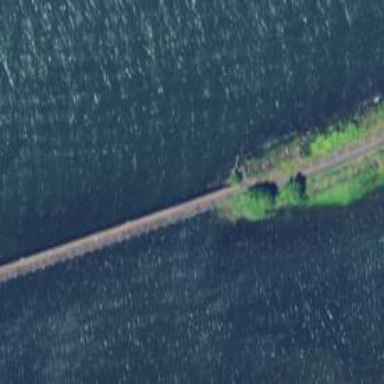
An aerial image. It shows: Disused railway bridge.